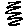
Label: zigzag